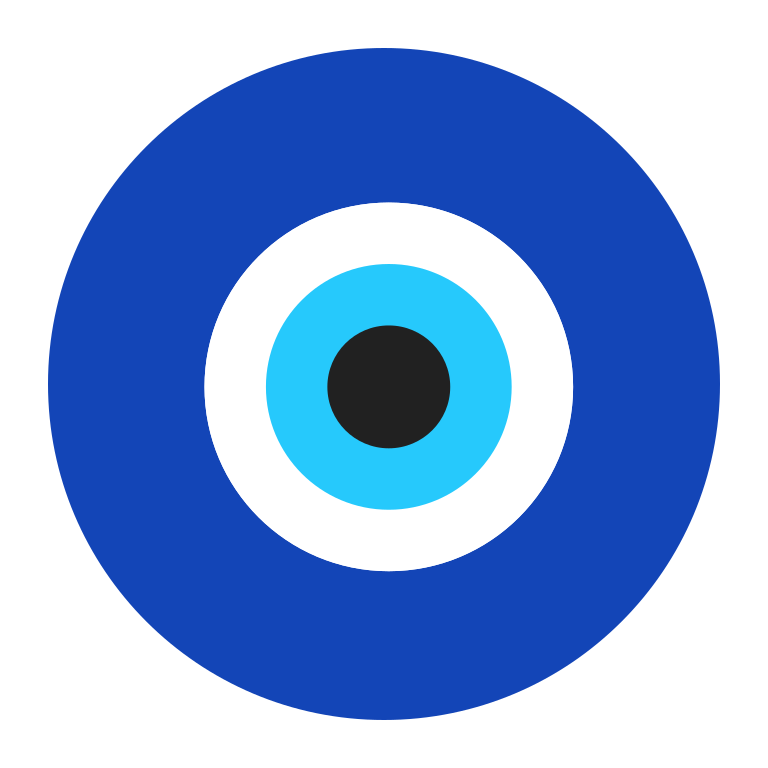
nazar amulet flat